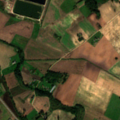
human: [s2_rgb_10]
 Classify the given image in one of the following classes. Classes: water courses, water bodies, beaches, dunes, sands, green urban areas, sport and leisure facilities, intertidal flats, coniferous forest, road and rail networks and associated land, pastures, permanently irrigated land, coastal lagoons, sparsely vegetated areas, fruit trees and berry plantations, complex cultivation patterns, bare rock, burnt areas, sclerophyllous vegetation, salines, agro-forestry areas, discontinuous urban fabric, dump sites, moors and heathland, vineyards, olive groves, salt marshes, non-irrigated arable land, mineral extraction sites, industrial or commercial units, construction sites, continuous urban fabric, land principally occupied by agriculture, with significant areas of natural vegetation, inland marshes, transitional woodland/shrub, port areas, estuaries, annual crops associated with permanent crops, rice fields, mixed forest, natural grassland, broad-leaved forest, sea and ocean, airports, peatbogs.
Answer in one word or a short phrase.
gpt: industrial or commercial units, non-irrigated arable land, pastures, land principally occupied by agriculture, with significant areas of natural vegetation